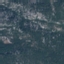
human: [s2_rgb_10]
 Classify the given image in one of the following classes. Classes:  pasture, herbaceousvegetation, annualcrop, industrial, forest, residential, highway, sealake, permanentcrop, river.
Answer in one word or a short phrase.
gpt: HerbaceousVegetation